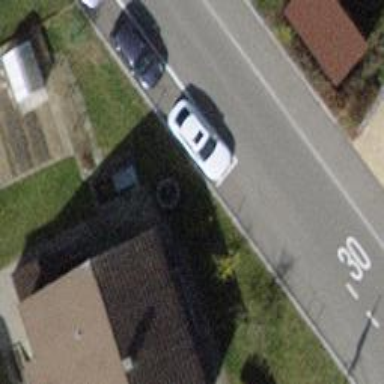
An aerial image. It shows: Residential road with asphalt surface. There is sidewalk on the left side and parallel on-street parking on the right side.